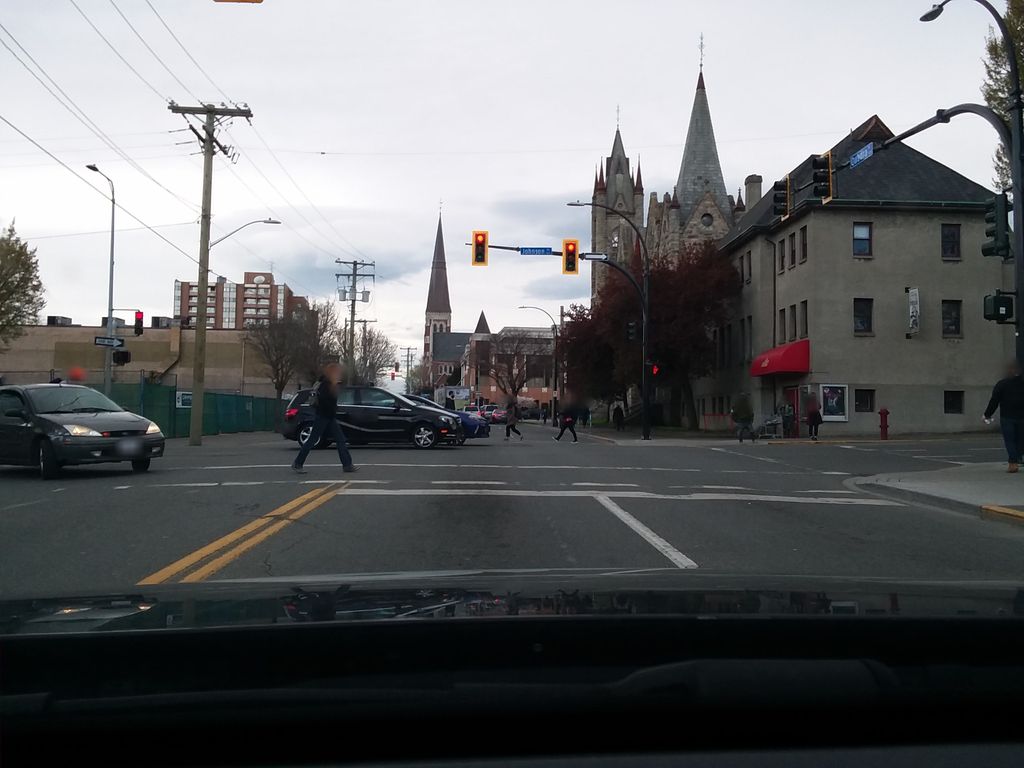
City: victoria